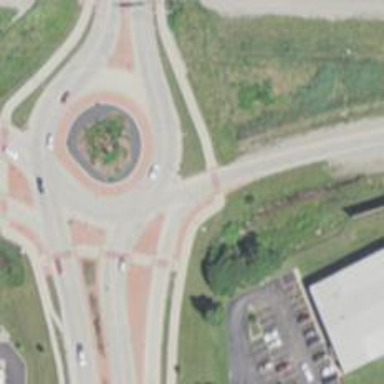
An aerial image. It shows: Primary highway intersecting roundabout.